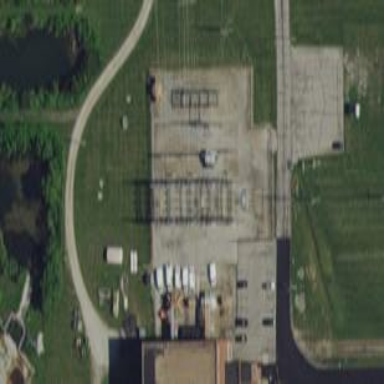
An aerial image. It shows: Power substation dedicated to generation.